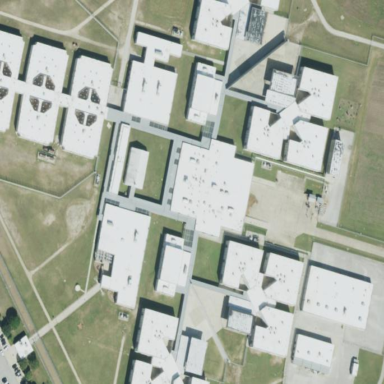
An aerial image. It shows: Prison.